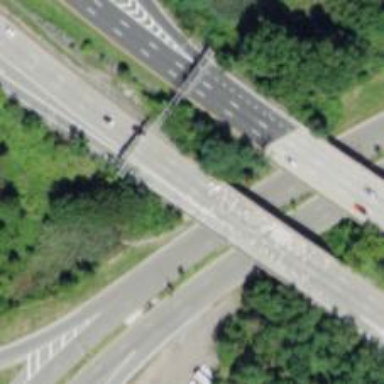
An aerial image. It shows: Asphalt motorway.